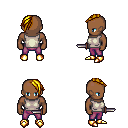
a pixel art fantasy rpg character, male body template, human, dark skin, white sleeveless shirt, magenta pants, blonde long mohawk hairstyle, gold boots, dagger, four views (front, back, left, right), 2x2 character sprite sheet, small pixel art, hard edges, no anti-aliasing